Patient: sex M, age 50
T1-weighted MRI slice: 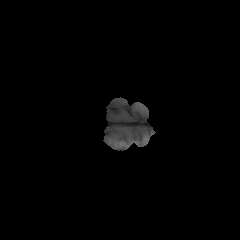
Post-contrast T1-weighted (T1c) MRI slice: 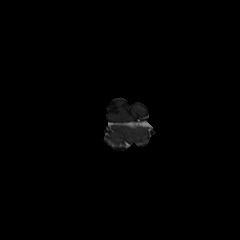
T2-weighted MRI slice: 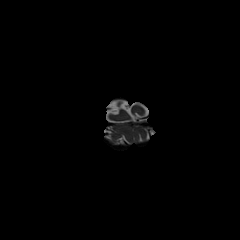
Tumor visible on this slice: yes
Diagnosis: Glioblastoma, IDH-wildtype
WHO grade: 4